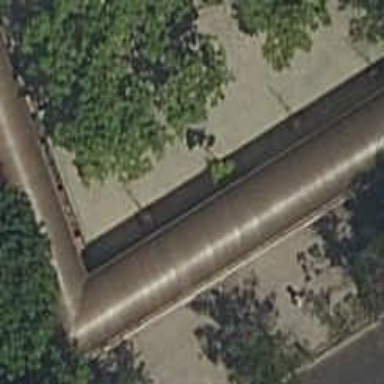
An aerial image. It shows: View of roof of building.